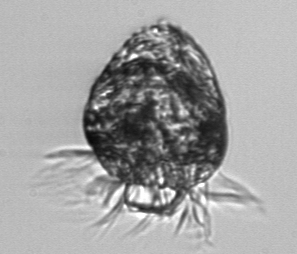
Label: Strombidium_capitatum